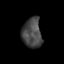
Tissue: lung
Cell type: Epithelial cells
Senescence score: 0.2237
Nuclear area (px): 571
Mean DAPI intensity: 71.238